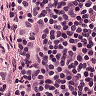
Metastatic tissue present: no